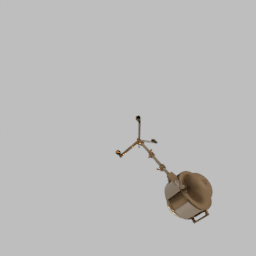
Label: lighting